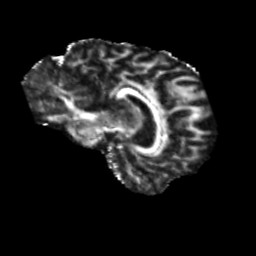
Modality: FA
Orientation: sagittal
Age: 50
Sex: female
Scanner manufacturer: siemens
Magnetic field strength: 3 T
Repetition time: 5.25 s
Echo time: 0.08 s